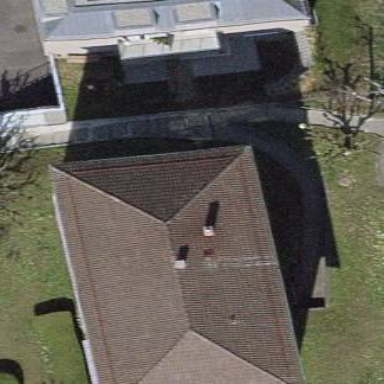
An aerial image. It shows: Hipped roof on apartment building.